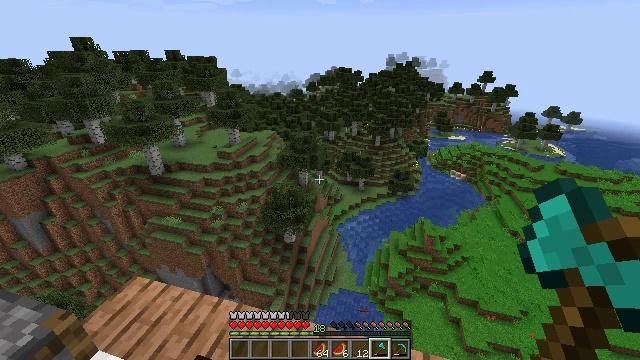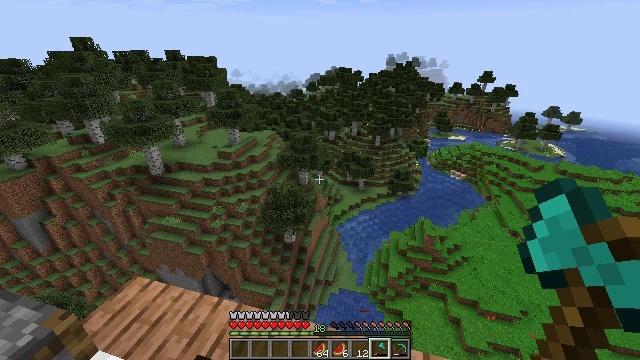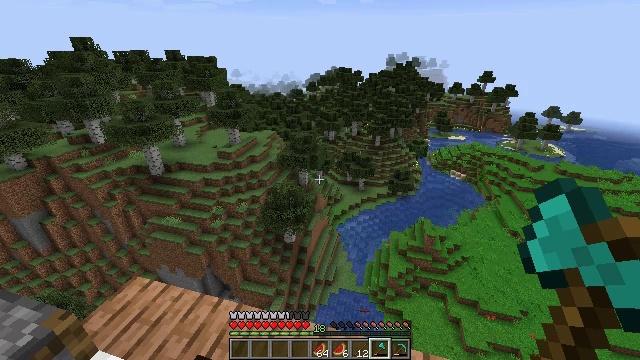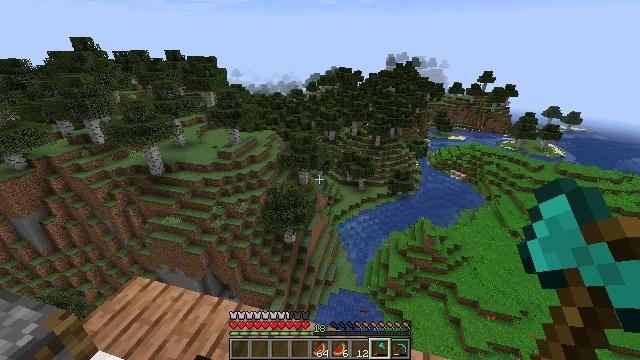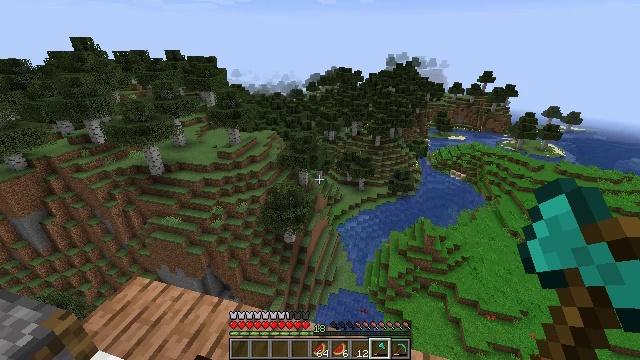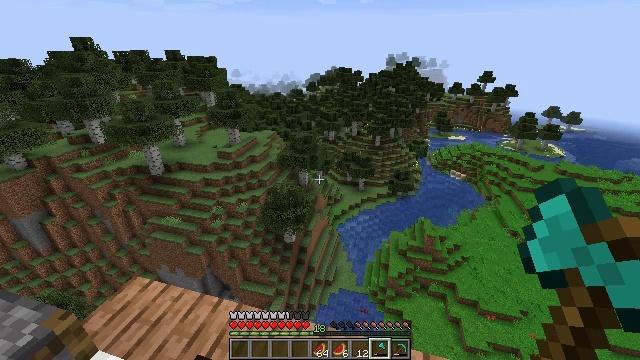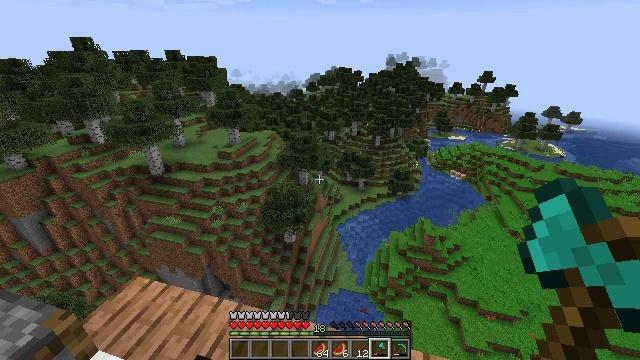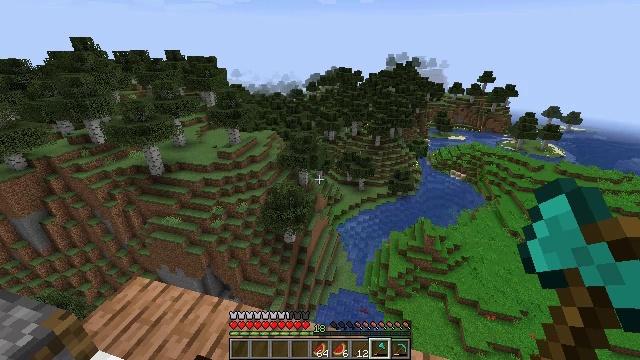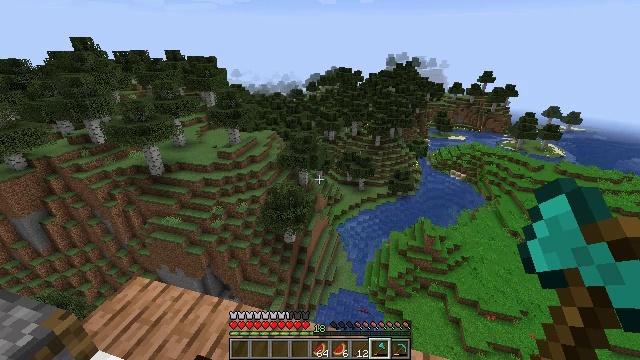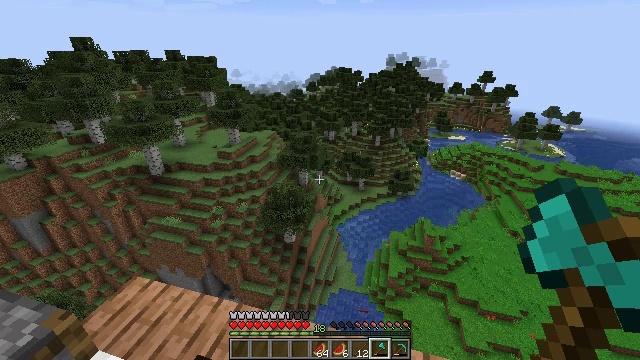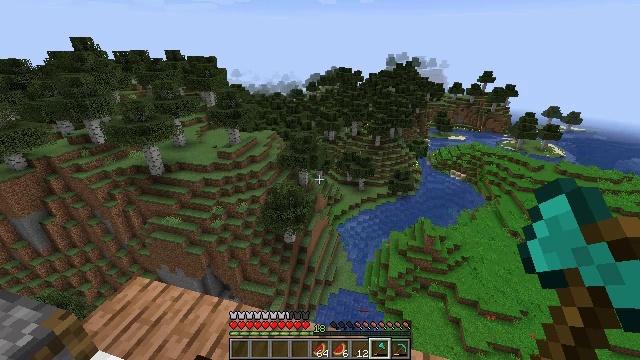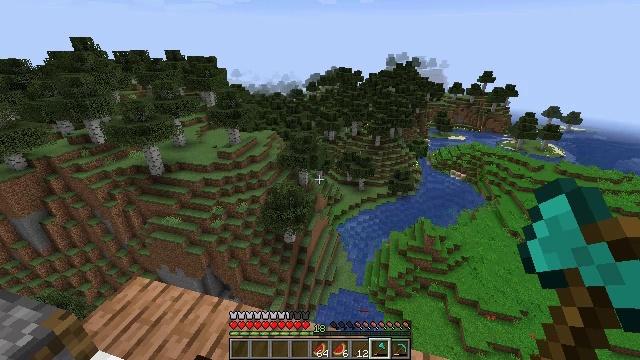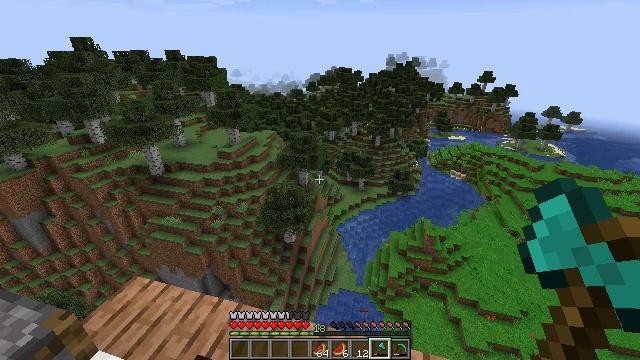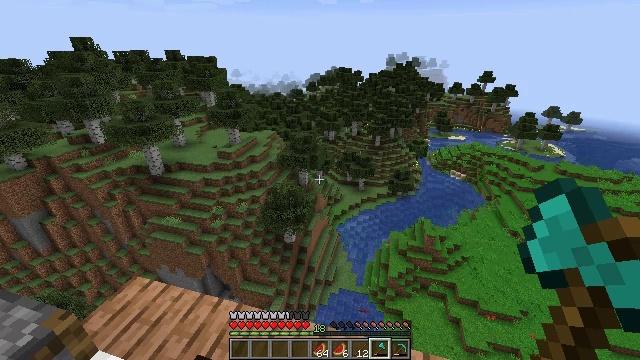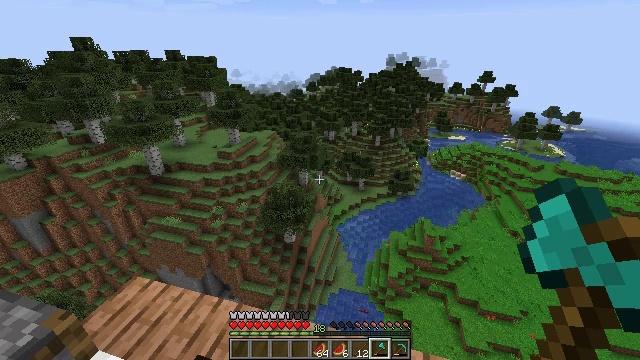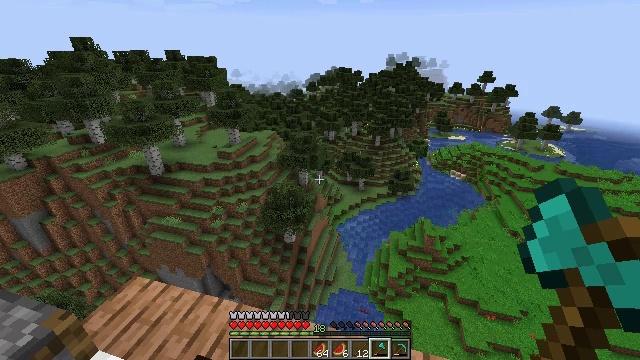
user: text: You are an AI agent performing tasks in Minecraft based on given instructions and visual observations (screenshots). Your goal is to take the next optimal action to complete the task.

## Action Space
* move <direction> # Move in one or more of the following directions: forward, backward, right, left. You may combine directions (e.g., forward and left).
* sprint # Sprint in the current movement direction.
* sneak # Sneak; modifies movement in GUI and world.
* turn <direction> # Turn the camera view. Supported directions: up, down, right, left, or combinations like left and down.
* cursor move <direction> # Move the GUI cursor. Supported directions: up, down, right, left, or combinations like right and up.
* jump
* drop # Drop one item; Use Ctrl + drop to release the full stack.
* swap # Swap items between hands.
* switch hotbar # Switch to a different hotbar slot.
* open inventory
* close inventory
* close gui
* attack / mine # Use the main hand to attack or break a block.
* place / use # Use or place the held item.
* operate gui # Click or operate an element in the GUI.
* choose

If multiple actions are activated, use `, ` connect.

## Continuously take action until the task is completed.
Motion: motion action
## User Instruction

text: Get cooked salmon by cooking raw salmon in the furnace.
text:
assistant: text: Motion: no_op
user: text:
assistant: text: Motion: no_op
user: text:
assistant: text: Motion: no_op
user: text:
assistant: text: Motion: no_op
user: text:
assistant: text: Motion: no_op
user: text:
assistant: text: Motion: no_op
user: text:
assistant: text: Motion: no_op
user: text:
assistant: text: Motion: no_op
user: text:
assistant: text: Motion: no_op
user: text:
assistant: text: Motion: no_op
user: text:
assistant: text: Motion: no_op
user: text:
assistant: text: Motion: no_op
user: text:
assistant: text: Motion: no_op
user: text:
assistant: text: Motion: no_op
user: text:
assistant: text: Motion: no_op
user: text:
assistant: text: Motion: no_op
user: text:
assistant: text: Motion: no_op
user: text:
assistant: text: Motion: no_op
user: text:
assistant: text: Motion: no_op
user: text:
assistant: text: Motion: no_op
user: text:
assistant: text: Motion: no_op
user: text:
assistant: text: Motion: no_op
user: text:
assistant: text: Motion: no_op
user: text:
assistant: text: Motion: no_op
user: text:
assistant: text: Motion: no_op
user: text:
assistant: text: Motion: no_op
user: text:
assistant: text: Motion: no_op
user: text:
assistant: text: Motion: no_op
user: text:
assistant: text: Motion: no_op
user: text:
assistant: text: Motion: no_op